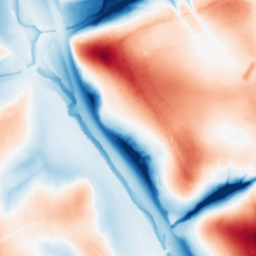
Category: edge_preserving
Decomposition family: guided
Decomposition parameters: radius: 32
eps: 0.1
Upsampling method: linear_exact
Upsampling parameters: scale: 8
Upsampling scale: 8